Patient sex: M
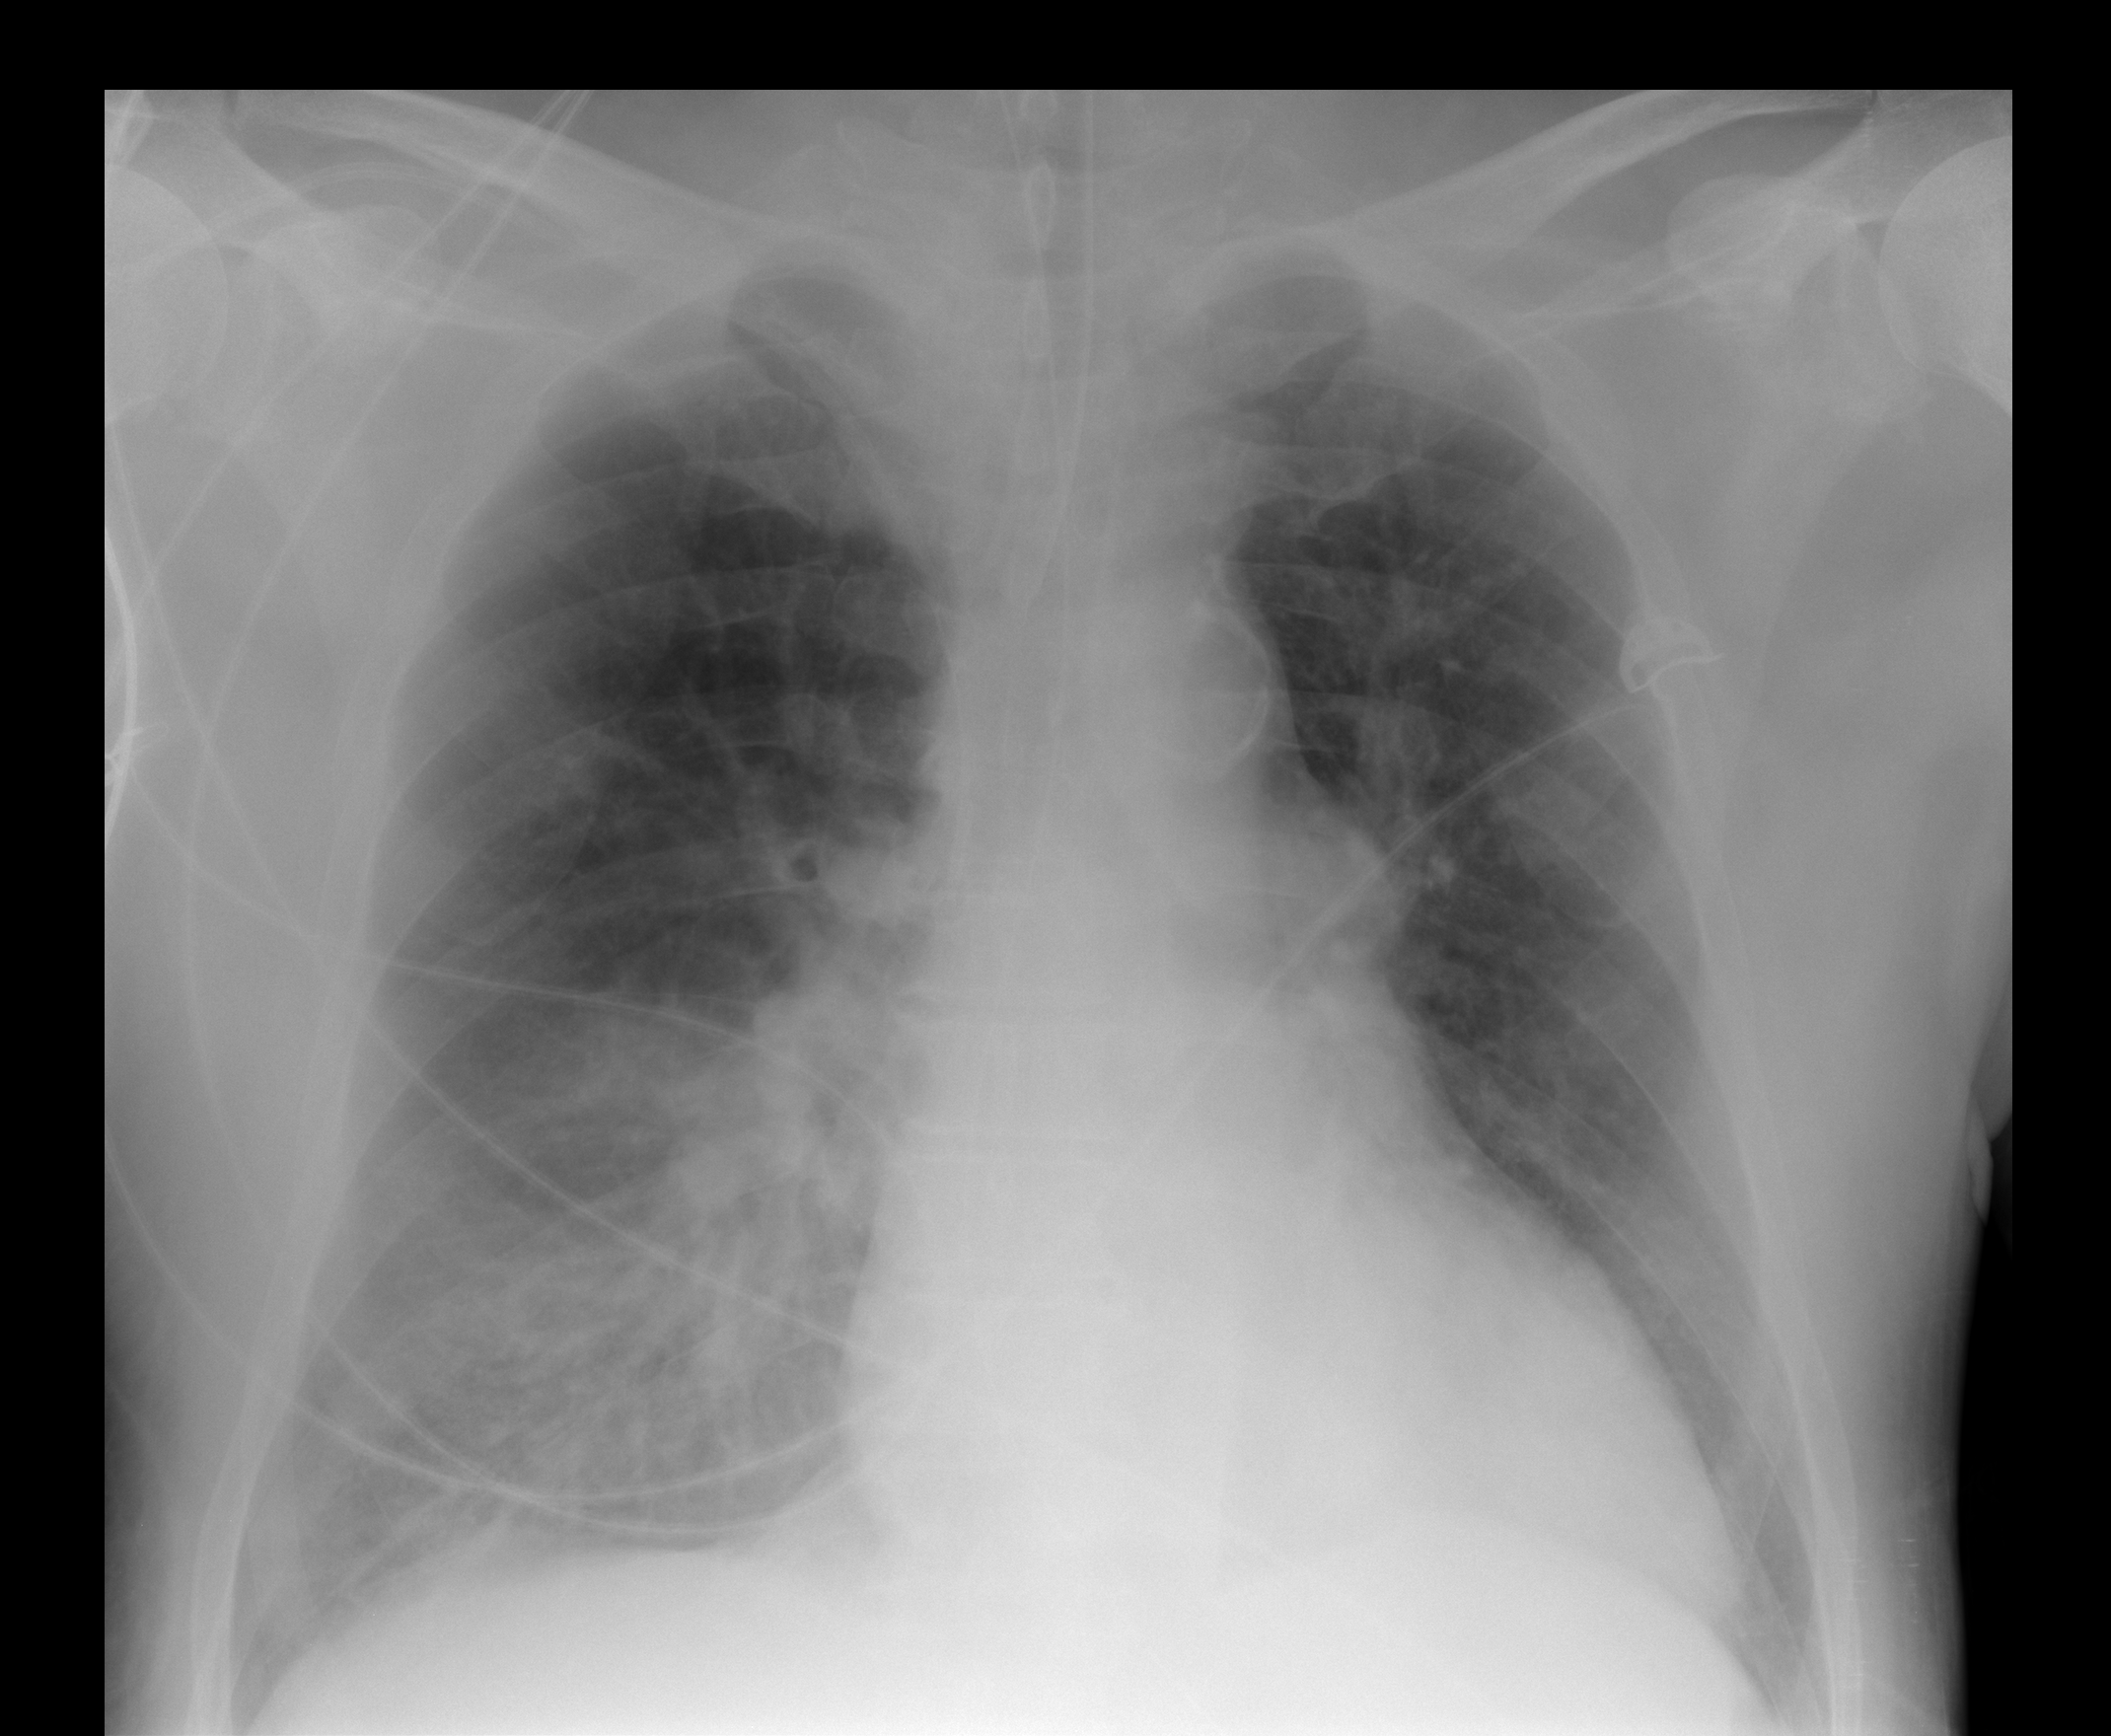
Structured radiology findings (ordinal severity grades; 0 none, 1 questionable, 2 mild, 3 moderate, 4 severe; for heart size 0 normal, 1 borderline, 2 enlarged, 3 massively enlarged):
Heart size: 2
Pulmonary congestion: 2
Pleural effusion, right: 0
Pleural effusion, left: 1
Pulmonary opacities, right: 2
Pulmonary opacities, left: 2
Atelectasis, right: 3
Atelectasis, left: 2